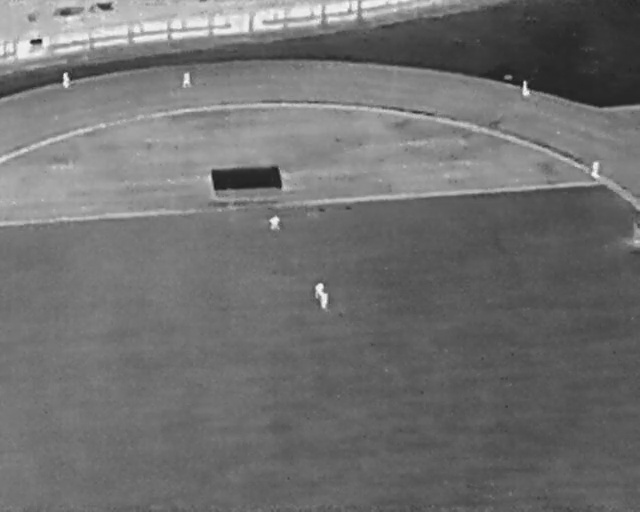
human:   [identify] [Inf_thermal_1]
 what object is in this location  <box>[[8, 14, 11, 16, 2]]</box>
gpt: <ref>1 small person at the top left</ref>

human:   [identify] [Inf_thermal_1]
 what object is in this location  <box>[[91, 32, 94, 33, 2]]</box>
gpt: <ref>1 medium person at the right</ref>